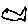
Label: fish